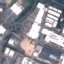
Land use / land cover: Industrial